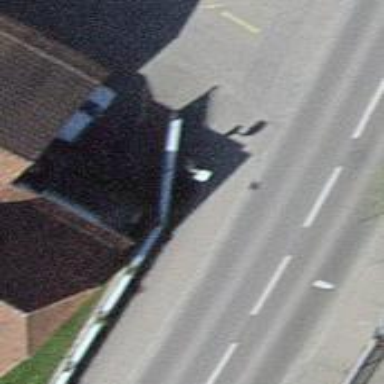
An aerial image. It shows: Mast structure.